Aerial crown-view tile of a tropical tree (Barro Colorado Island, Panama), acquired 20250217:
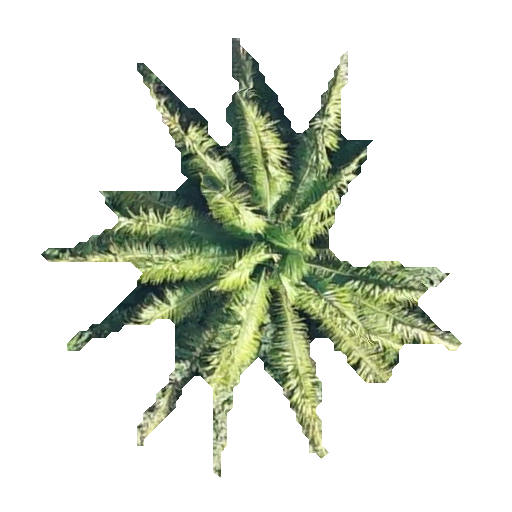
Species: Oenocarpus mapora
GBIF accepted scientific name: Oenocarpus mapora
Crown area: 100.666 m²